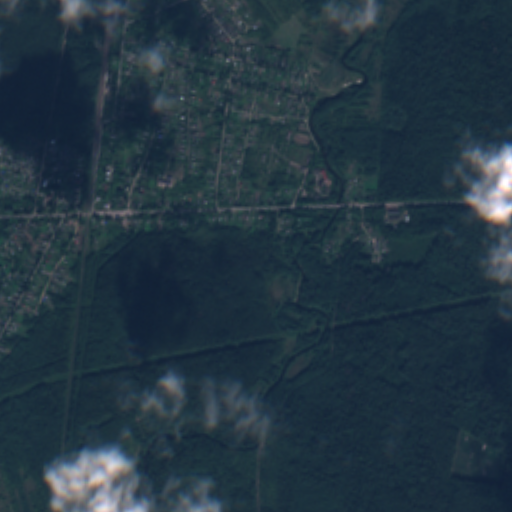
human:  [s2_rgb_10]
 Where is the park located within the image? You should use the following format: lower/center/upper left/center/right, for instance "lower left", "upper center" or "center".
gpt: The park is located in the upper center of the image.
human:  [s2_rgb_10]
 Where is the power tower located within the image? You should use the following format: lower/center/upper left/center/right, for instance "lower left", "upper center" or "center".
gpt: The power tower is located in the lower left of the image.
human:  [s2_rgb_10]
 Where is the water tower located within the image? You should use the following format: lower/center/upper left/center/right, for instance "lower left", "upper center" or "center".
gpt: The water tower is located in the upper left of the image.
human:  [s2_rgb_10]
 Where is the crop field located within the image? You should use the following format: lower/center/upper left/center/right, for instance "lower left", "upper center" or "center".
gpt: There is no crop field in the image.